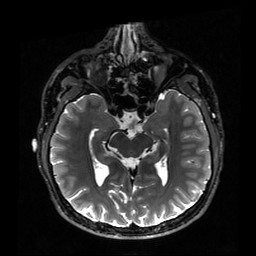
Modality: T2w
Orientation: sagittal